Interaction volume radius: 5 \u00c5
Interaction volume height: 10 \u00c5
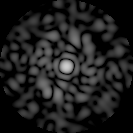
Disorder parameter: 0.8367